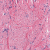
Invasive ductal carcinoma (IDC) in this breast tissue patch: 1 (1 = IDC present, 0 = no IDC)